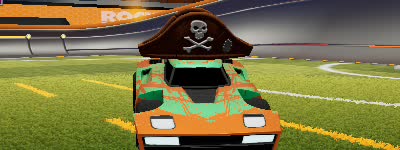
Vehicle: breakout